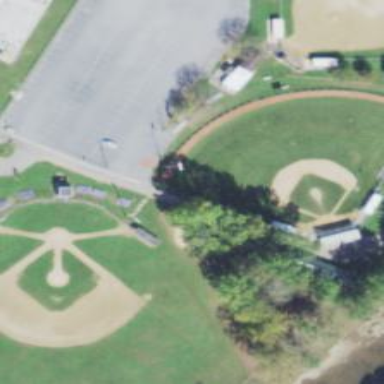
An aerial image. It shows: Baseball pitch for leisure land.